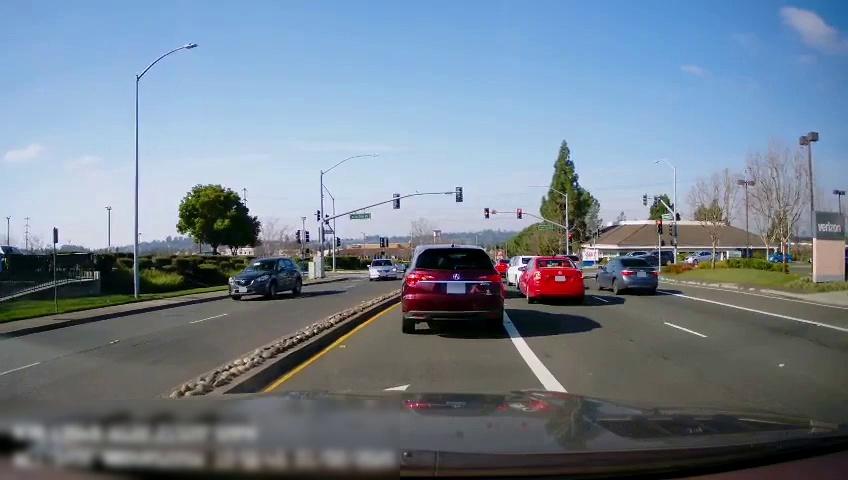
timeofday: Day
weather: Sunny
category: Drivable Space
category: Drivable Space
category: Vehicles | Car
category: Vehicles | SUV
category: Vehicles | Car
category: Vehicles | SUV
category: Vehicles | Car
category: Vehicles | Car
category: Vehicles | SUV
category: Vehicles | SUV
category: Vehicles | Car
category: Vehicles | Car
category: Vehicles | SUV
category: Vehicles | Car
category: Lanes | Current Lane
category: Lanes | Alternate Lane
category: Lanes | Current Lane
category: Lanes | Current Lane
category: Lanes | Alternate Lane
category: Lanes | Opposite Lane
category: Traffic | Signs
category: Traffic | Lights
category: Traffic | Lights
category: Traffic | Lights
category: Traffic | Lights
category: Traffic | Lights
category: Traffic | Lights
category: Traffic | Lights
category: Traffic | Lights
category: Traffic | Lights
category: Traffic | Lights
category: Traffic | Lights
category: Traffic | Lights
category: Traffic | Lights